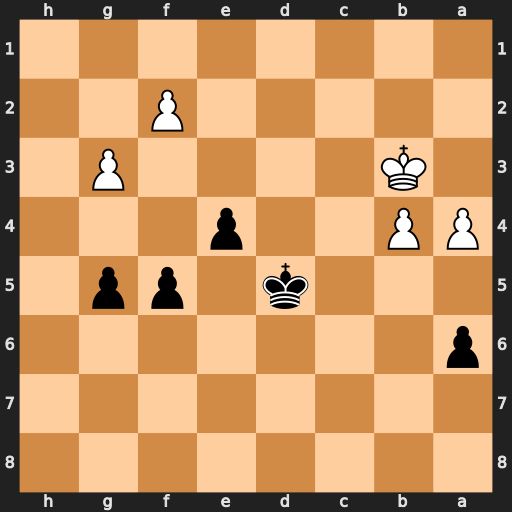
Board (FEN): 8/8/p7/3k1pp1/PP2p3/1K4P1/5P2/8
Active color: b
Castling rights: -
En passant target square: -
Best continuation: f4 gxf4 e3 fxe3 g4 e4+ Kc6 f5 g3